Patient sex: M
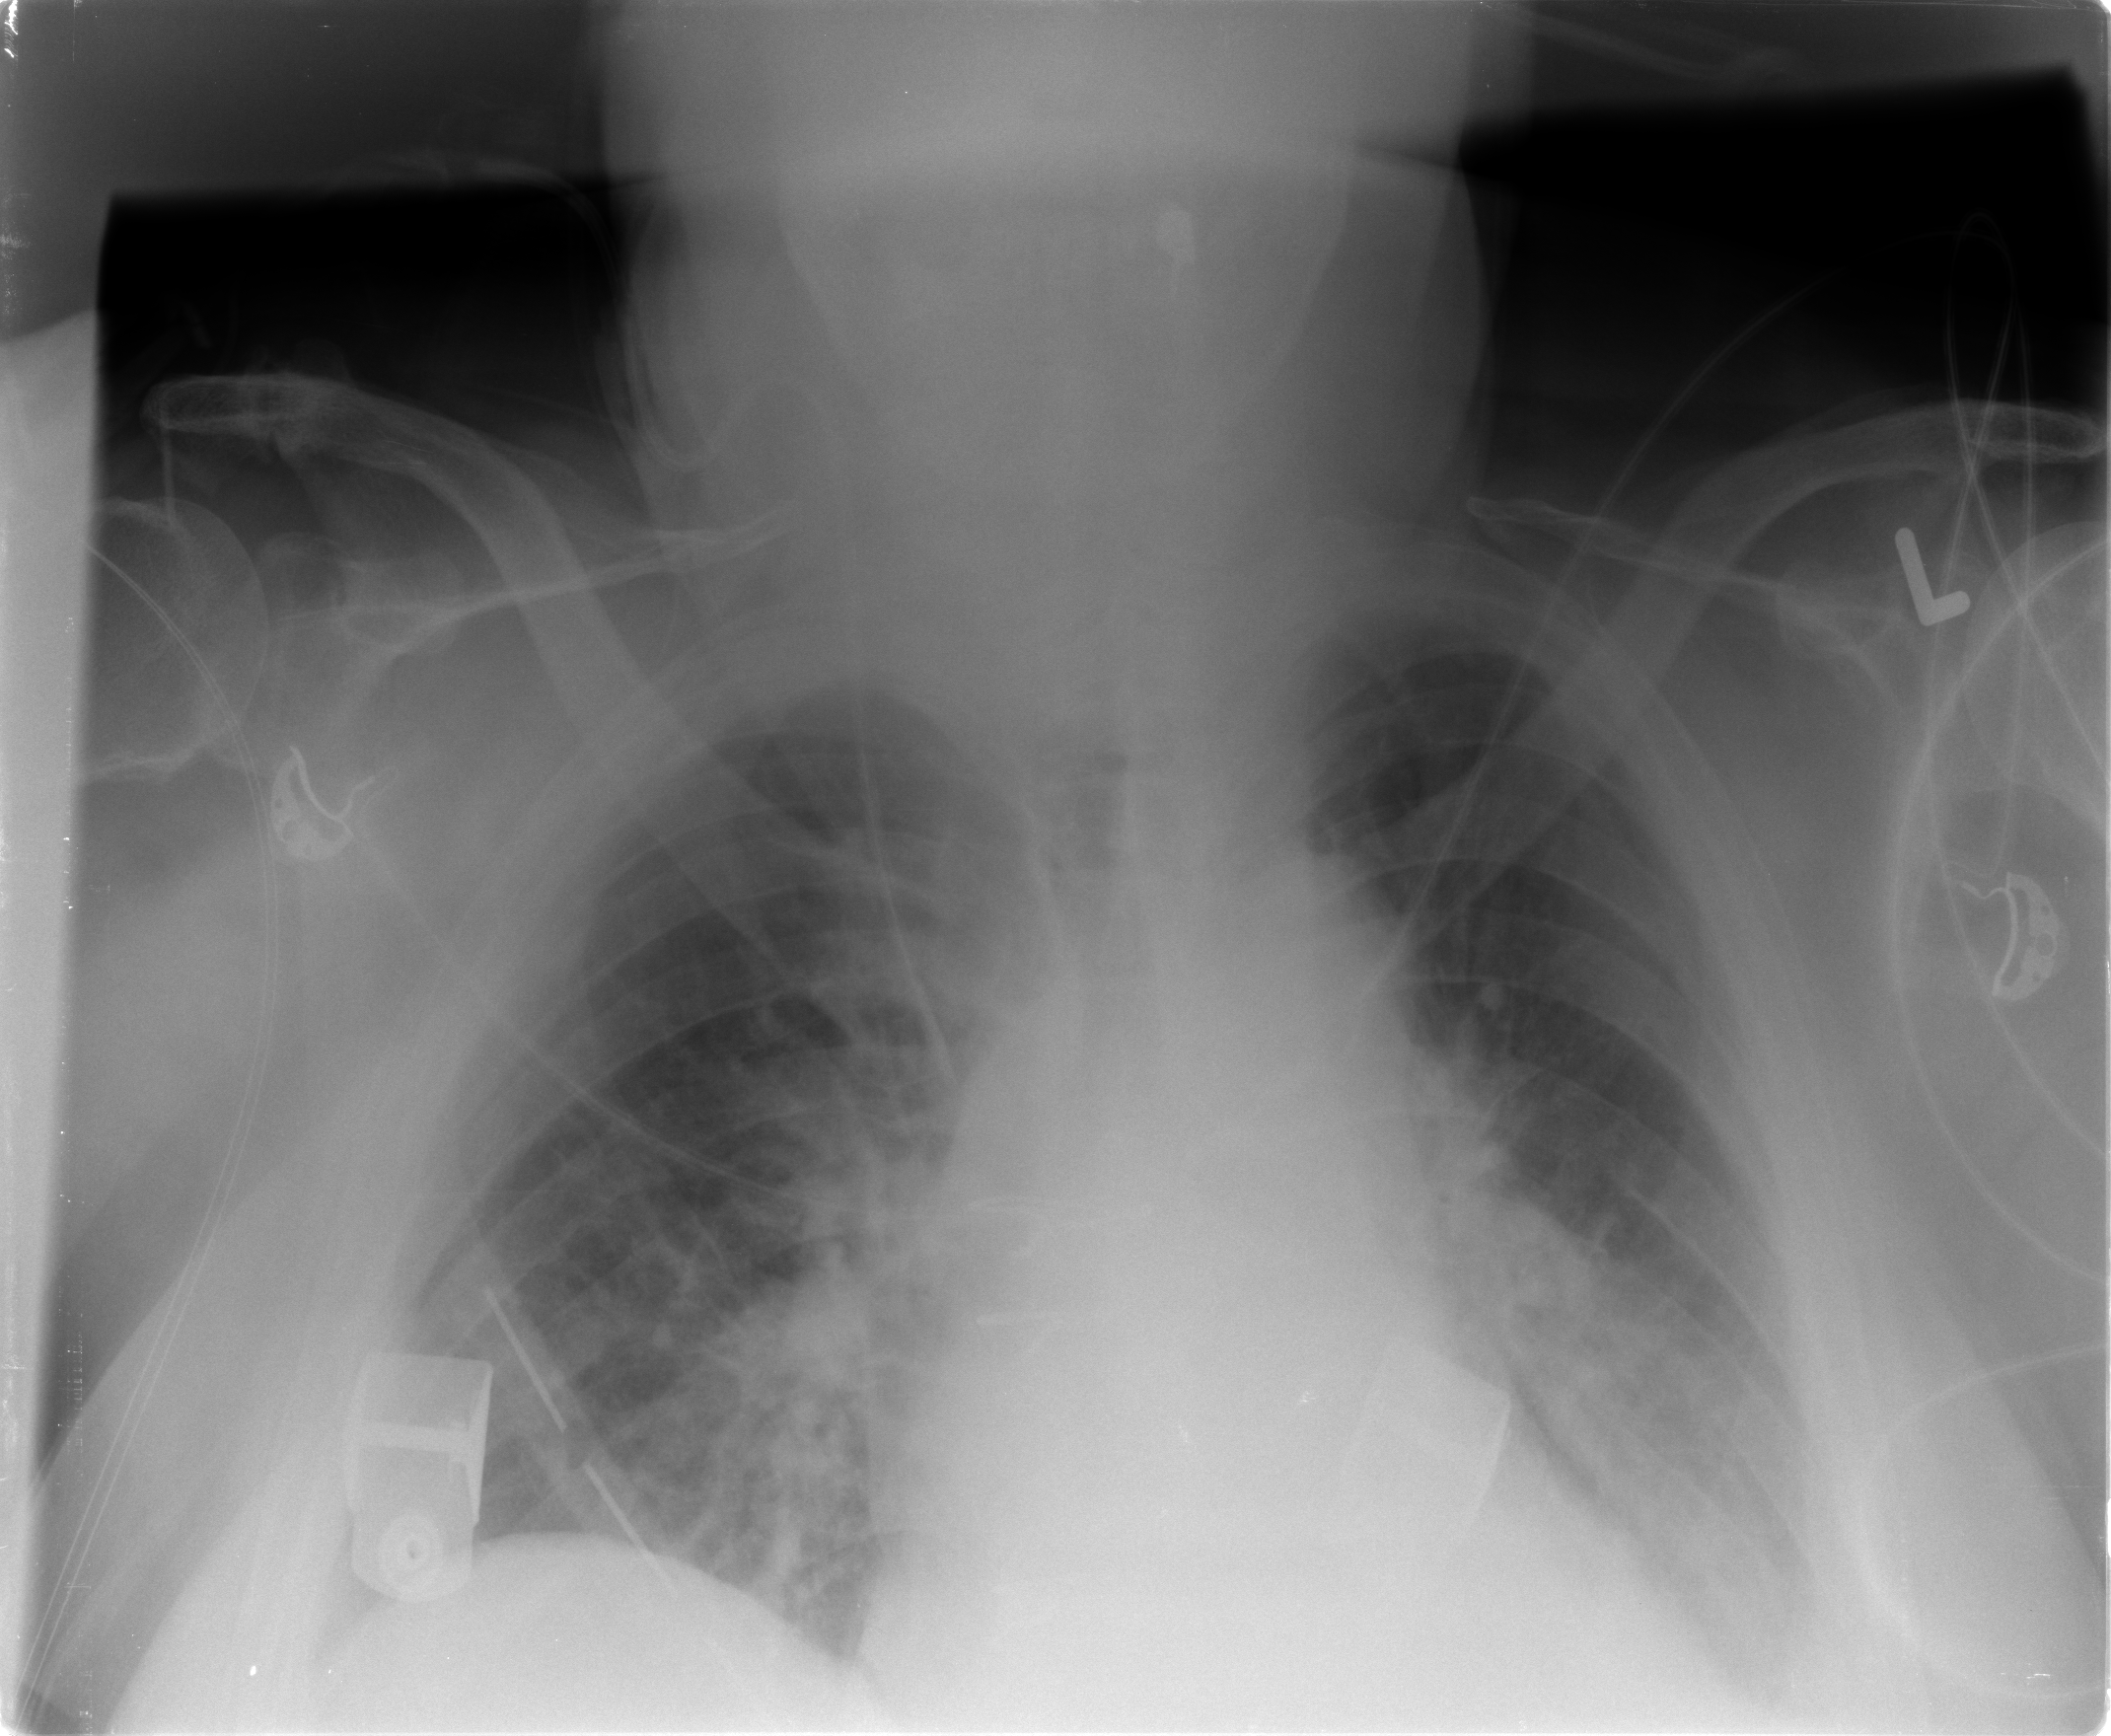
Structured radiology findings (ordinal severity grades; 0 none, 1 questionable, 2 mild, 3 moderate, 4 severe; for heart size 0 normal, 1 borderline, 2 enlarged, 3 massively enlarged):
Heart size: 1
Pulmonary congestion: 3
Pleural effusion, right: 1
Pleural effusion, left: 2
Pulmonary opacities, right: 2
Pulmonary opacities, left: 2
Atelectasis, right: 2
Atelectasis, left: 2